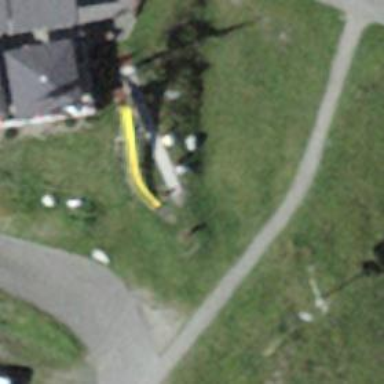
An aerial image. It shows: Playground featuring slide.